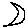
Label: moon